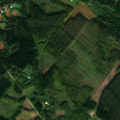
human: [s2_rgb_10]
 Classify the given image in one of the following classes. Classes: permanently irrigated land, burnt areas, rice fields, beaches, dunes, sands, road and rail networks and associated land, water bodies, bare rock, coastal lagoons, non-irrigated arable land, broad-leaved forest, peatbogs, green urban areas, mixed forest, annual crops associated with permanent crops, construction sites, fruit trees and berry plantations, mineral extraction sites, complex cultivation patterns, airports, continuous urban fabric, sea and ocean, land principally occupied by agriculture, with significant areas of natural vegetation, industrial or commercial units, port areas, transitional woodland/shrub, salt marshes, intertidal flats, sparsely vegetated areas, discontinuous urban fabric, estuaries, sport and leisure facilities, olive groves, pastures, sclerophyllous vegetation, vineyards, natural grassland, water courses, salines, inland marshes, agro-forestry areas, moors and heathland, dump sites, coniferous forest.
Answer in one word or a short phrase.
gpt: land principally occupied by agriculture, with significant areas of natural vegetation, coniferous forest, mixed forest, transitional woodland/shrub